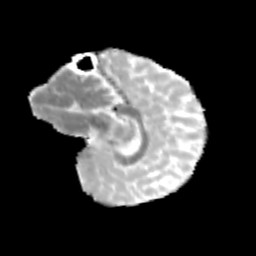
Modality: MD
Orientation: sagittal
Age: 10
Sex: male
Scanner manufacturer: siemens
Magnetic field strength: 3 T
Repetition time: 3.8 s
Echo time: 0.07 s